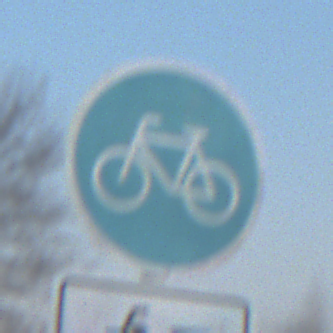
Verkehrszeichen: Radweg
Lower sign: EinspurigeFahrzeugeFrei2
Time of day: SunriseSunset
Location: Outdoor (Suburban)
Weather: PartlyCloudy
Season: Winter
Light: Natural